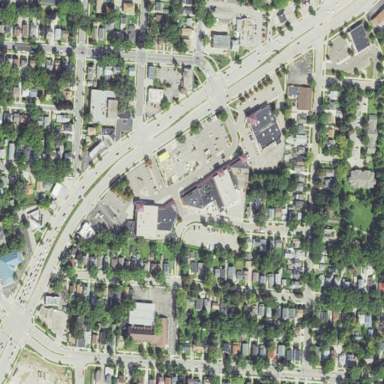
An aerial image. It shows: Commercial area.